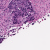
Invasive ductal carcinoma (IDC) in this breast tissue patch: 1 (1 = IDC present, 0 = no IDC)